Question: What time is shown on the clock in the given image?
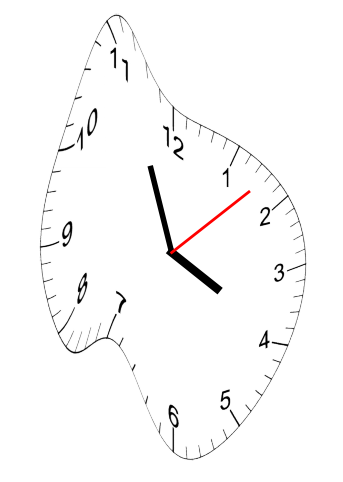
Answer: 03:56:08